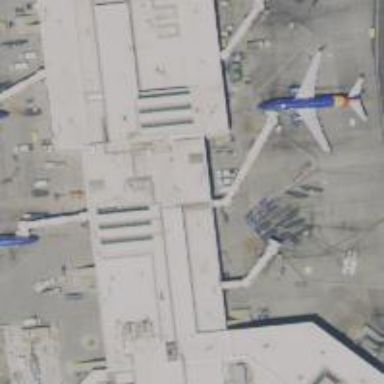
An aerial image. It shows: Airport gate.